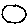
Label: moon